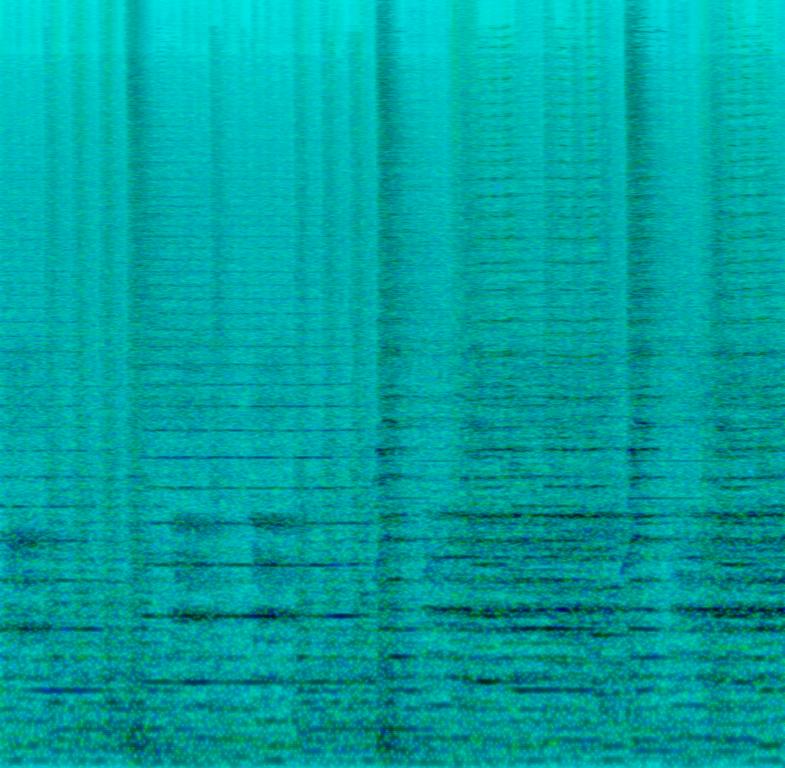
The classical music features an intense brass section, followed by energetic drums, repetitive suspenseful woodwinds and wide strings melody. It sounds cinematic, epic, powerful, intense and suspenseful - like a background music for a very dynamic scene in a movie.